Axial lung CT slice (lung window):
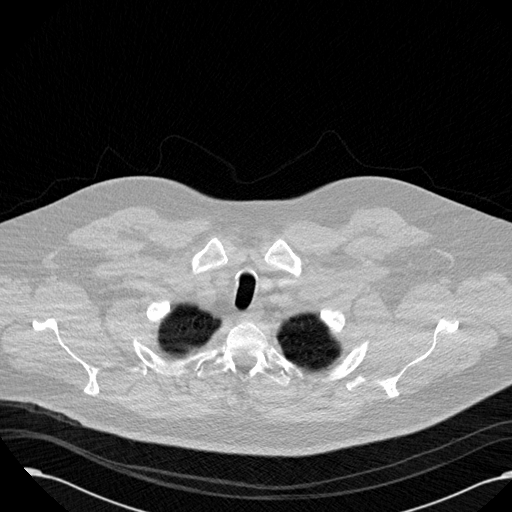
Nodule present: no